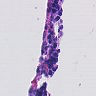
Metastatic tissue present: no